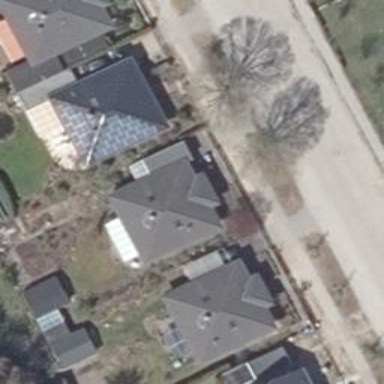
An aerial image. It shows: Detached building with pyramidal roof shape.